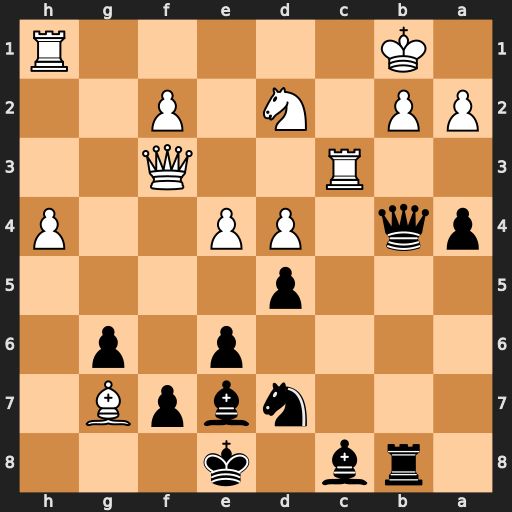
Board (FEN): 1rb1k3/3nbpB1/4p1p1/3p4/pq1PP2P/2R2Q2/PP1N1P2/1K5R
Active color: b
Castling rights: -
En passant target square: -
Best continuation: Qxb2#